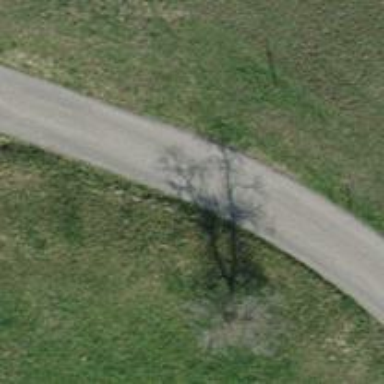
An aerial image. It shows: Unclassified road with asphalt surface.